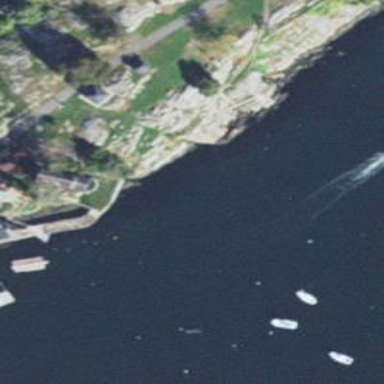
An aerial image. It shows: Man-made pier.